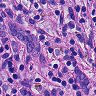
Metastatic tissue present: yes